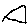
Label: triangle